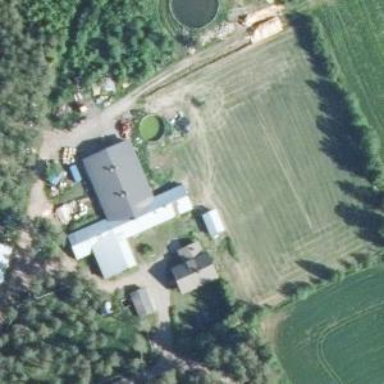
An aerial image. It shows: Farmyard area.